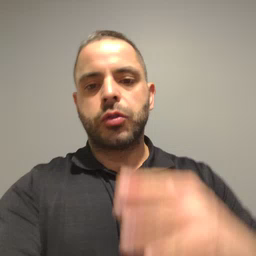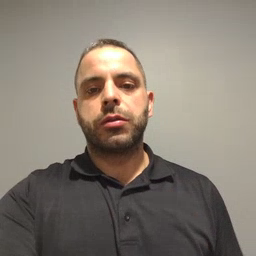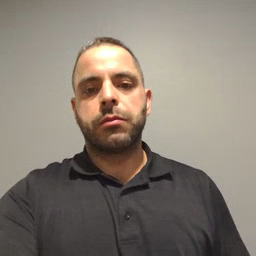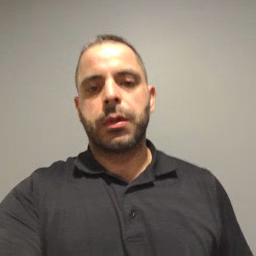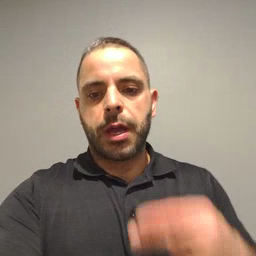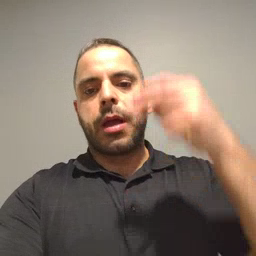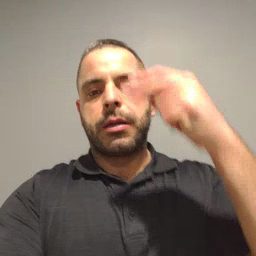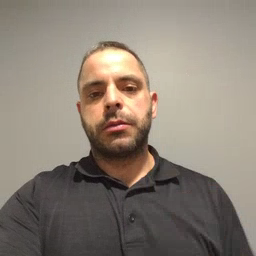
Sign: high